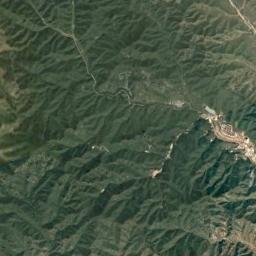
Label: mountain